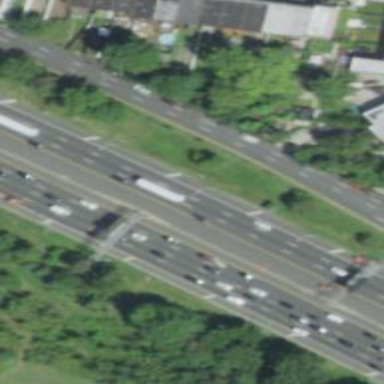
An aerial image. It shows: Asphalt motorway.